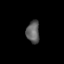
Tissue: lung
Cell type: Myeloid cells
Senescence score: 0.2301
Nuclear area (px): 287
Mean DAPI intensity: 96.62